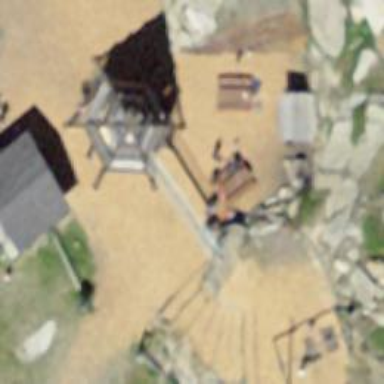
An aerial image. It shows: Playground with slide.